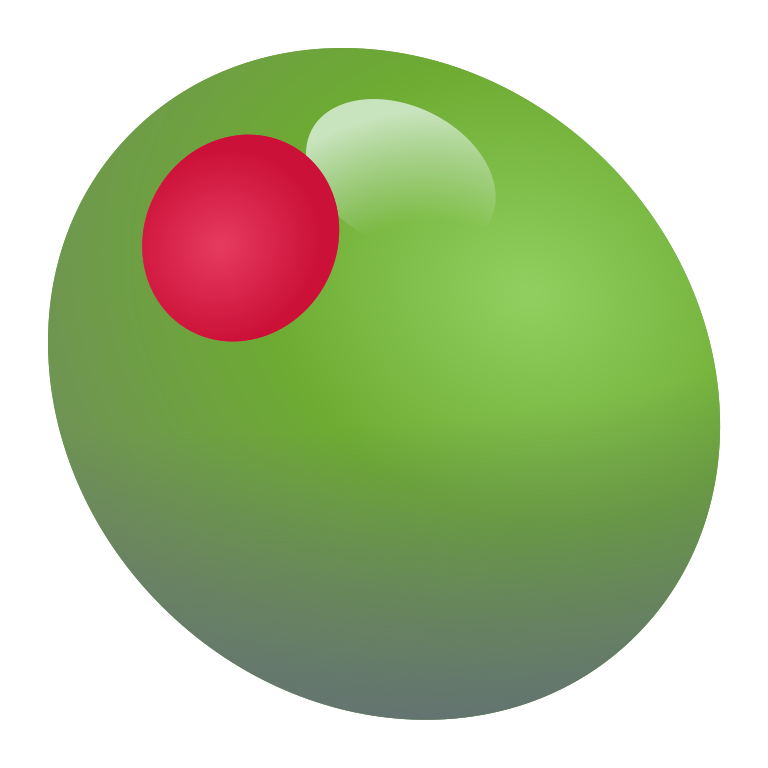
olive color